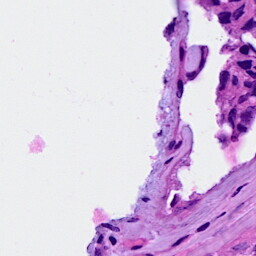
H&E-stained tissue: Breast